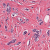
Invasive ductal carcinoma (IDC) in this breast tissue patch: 1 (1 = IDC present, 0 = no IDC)